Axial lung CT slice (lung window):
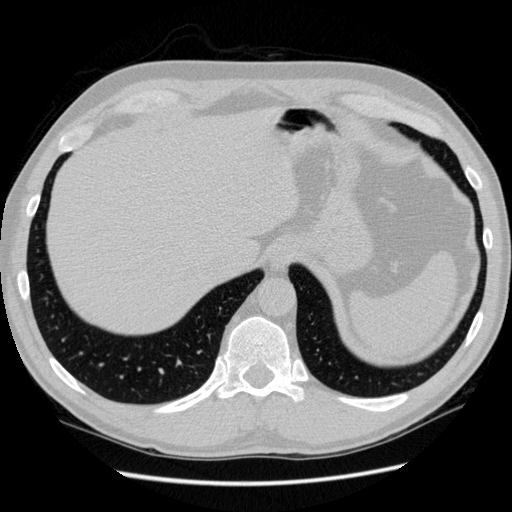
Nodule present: no